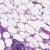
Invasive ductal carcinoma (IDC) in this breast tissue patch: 1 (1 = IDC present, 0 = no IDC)